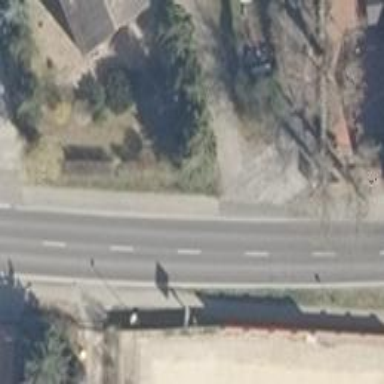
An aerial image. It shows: Primary highway with asphalt surface. There are separate sidewalks on both sides.